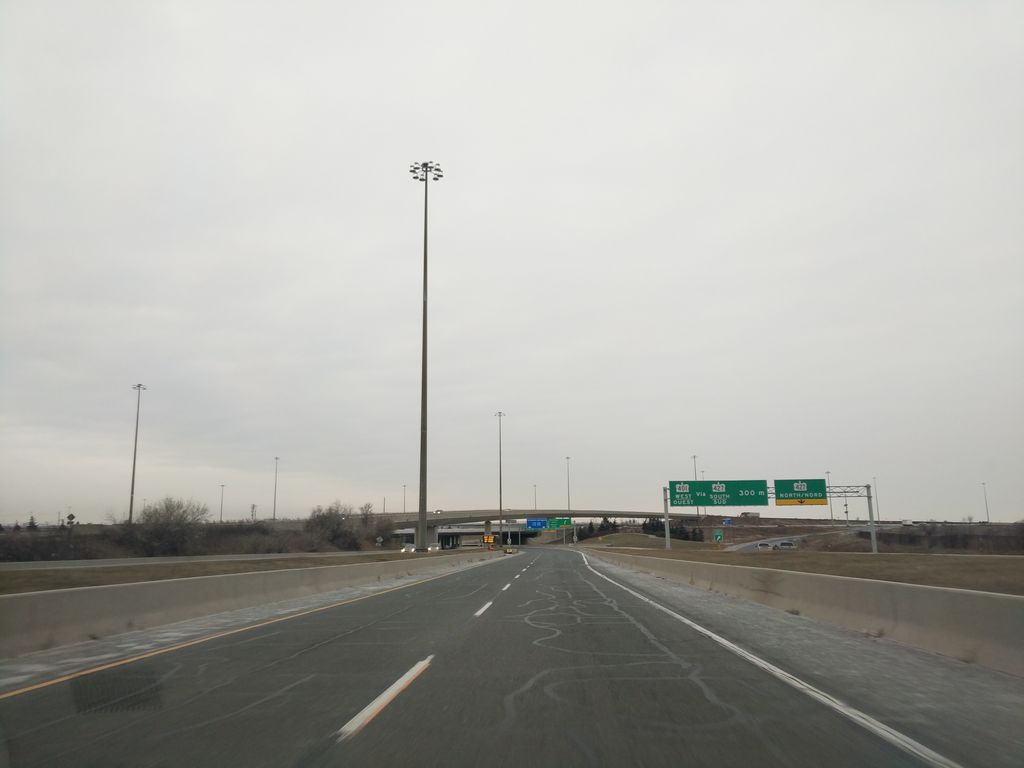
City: toronto